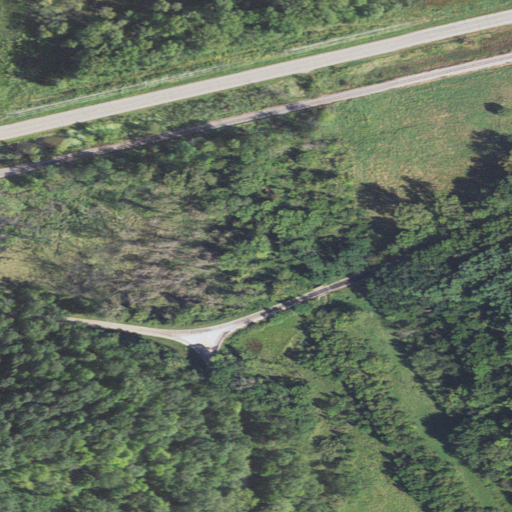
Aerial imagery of valley in Wisconsin named Studenberg Hollow containing deciduous forest, woody wetlands, low intensity development, herbaceous wetlands, open development, pasture, mixed forest, medium intensity development, evergreen forest, and open water